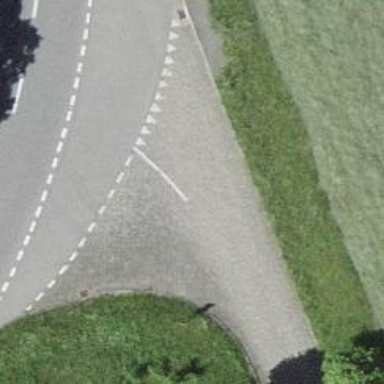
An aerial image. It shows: Residential road with sett surface.